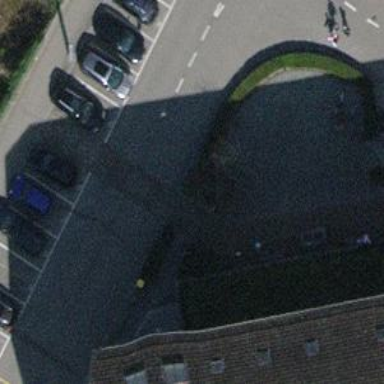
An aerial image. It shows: Post box.